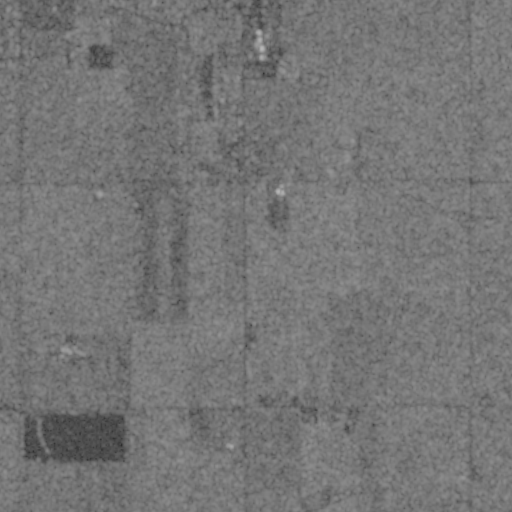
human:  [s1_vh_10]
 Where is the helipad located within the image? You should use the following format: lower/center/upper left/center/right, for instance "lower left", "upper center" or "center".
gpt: The helipad is located in the upper center of the image.
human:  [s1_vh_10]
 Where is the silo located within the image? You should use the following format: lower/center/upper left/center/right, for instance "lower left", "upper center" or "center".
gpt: The silo is located in the center of the image.
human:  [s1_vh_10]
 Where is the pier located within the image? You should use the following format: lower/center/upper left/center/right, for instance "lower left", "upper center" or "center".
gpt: The pier is located in the lower left of the image.
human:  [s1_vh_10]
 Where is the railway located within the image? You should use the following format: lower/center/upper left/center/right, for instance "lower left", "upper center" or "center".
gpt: The railway is located in the upper left of the image.
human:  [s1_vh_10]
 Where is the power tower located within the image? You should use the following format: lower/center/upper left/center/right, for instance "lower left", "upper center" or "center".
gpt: There is no power tower in the image.

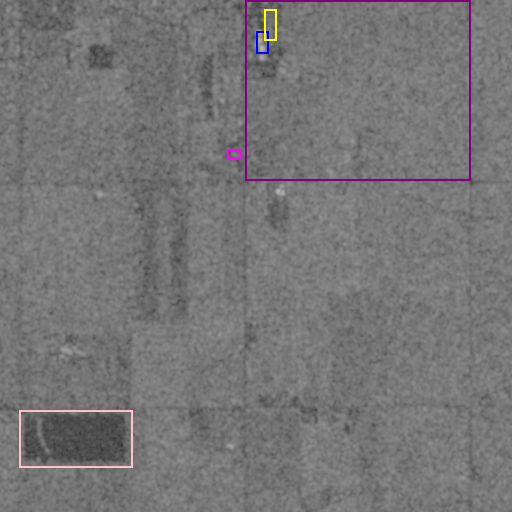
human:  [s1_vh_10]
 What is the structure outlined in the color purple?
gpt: The structure outlined in purple is a crop field.
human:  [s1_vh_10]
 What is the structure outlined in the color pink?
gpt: The structure outlined in pink is a park.
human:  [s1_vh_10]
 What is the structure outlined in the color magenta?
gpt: The structure outlined in magenta is a parking lot.
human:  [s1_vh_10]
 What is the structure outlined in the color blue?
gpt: The structure outlined in blue is a building.
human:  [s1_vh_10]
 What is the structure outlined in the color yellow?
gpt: The structure outlined in yellow is a building.
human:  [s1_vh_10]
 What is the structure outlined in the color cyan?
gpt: There is no cyan outline.